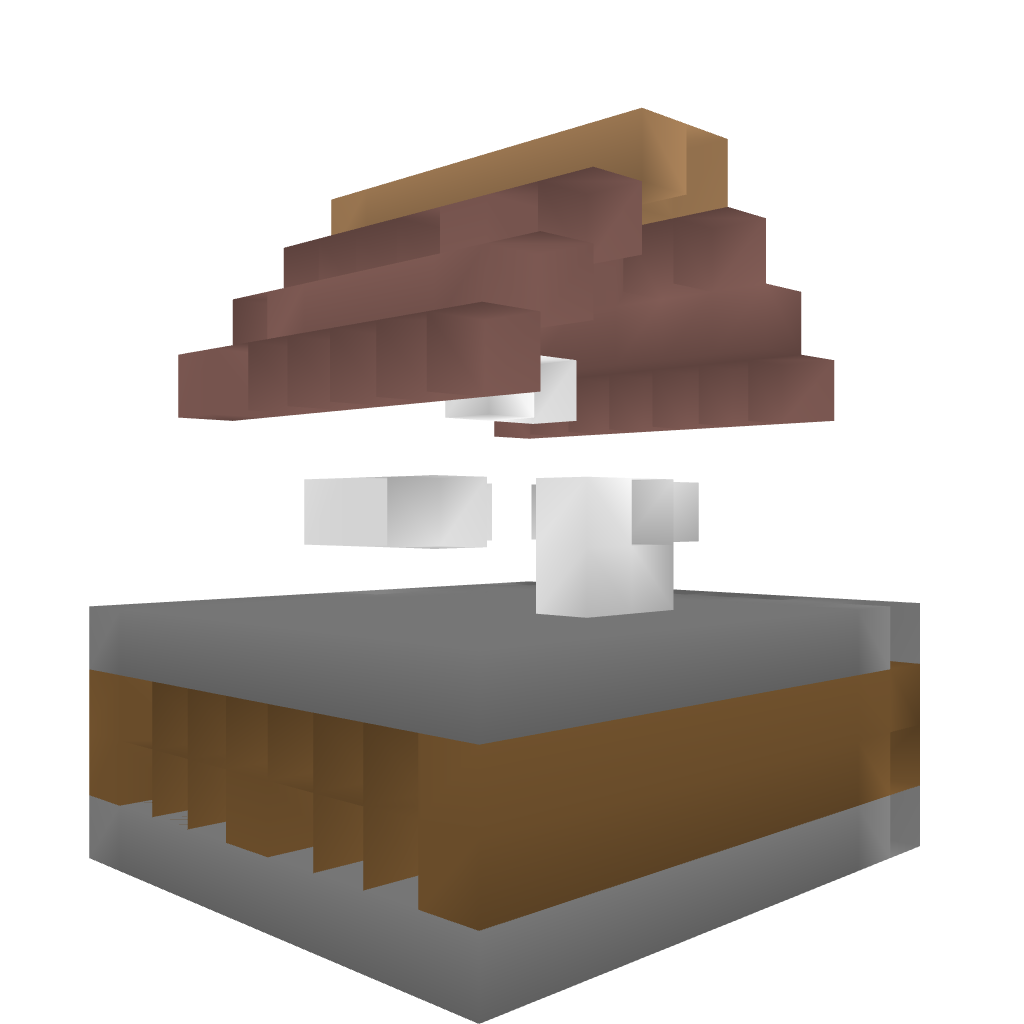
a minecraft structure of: Trap For Curiousp! bad low quality